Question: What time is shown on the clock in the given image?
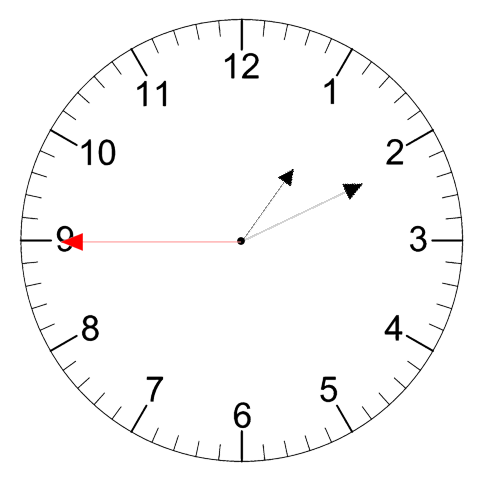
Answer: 01:10:45